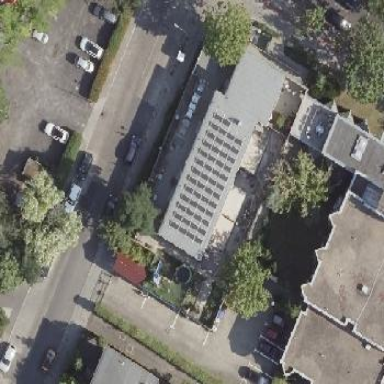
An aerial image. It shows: Apartment building with flat roof.